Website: ulta-beauty
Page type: delivery-shipping
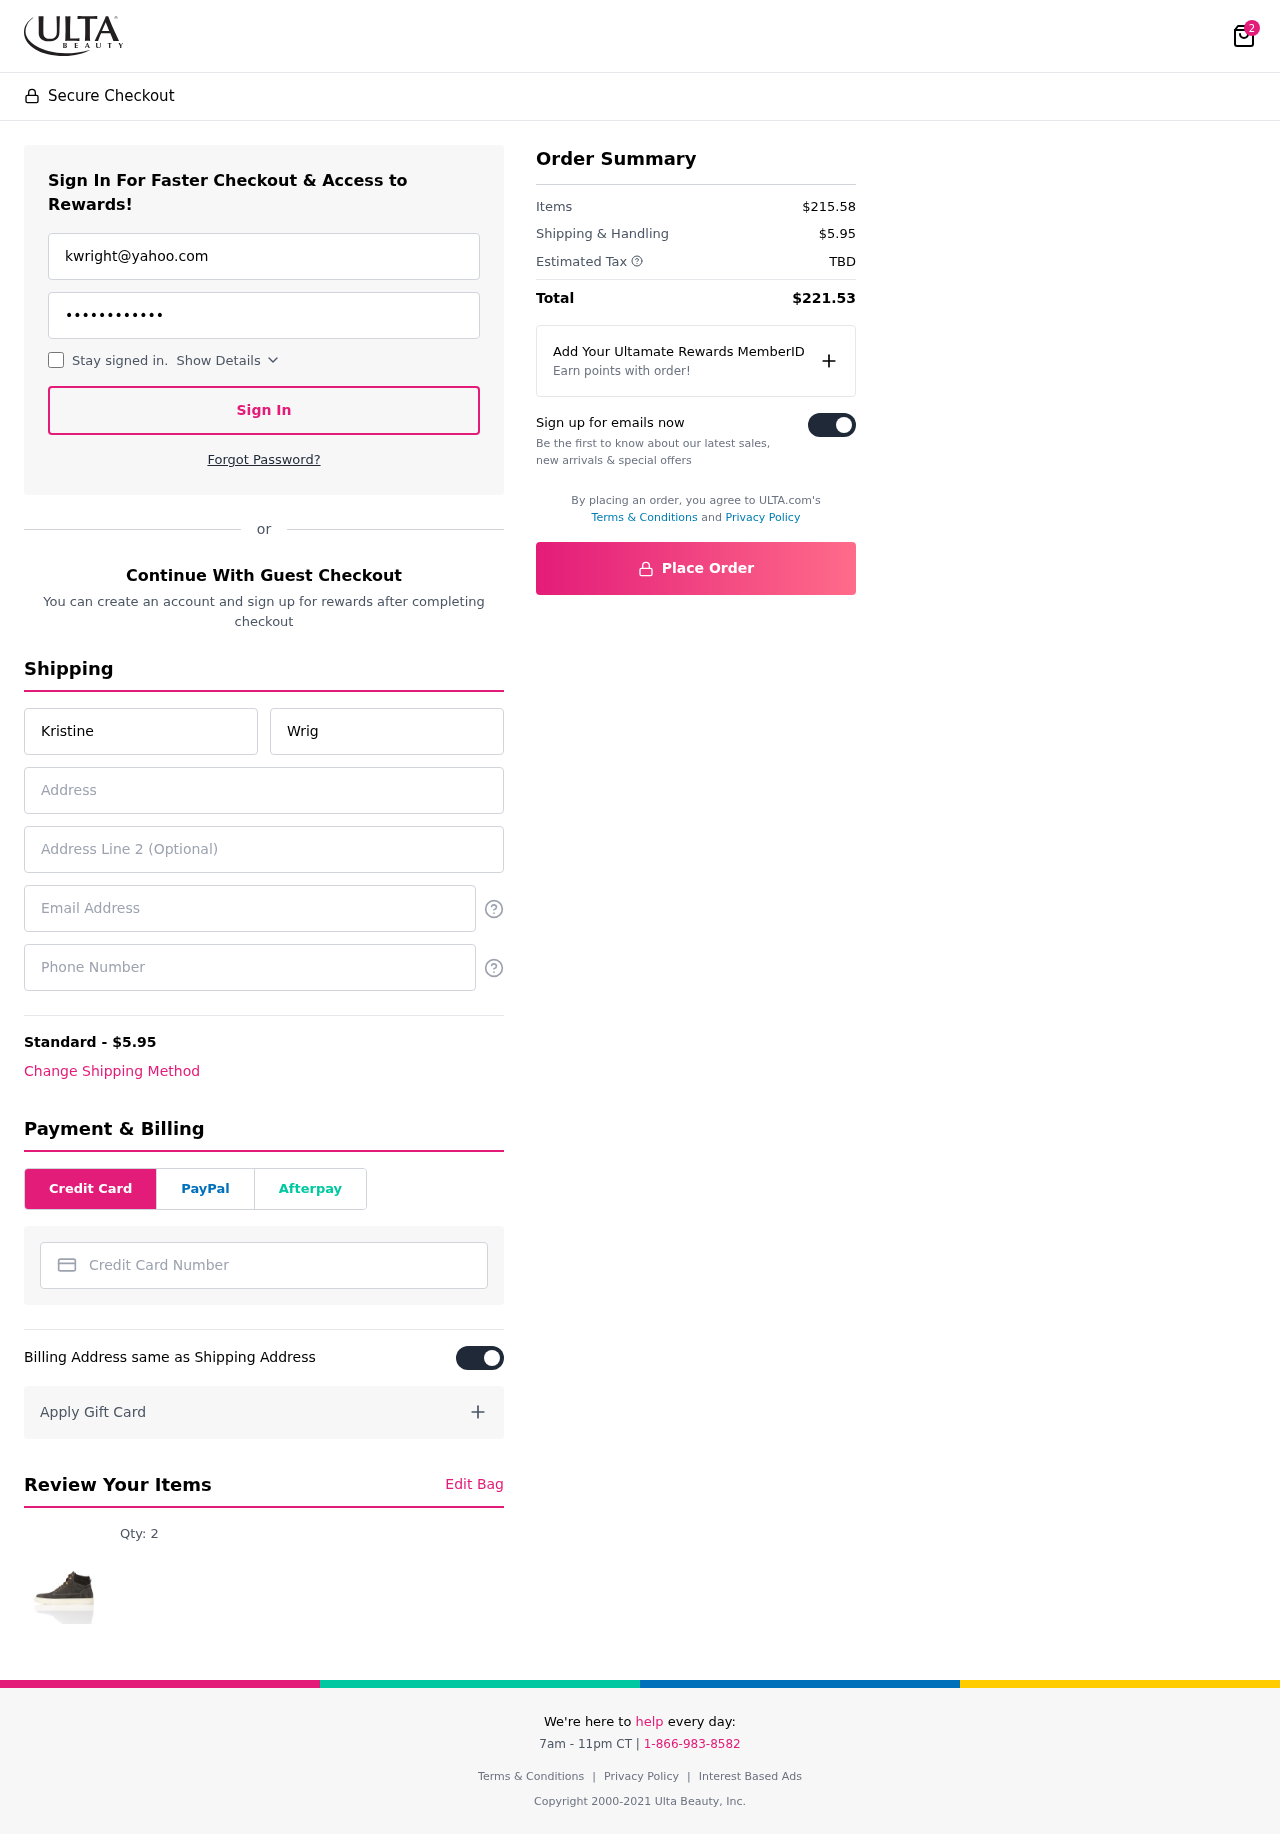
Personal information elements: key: PII_CARD_NUMBER
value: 2400 6269 1211 8357
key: PII_EMAIL
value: kwright@yahoo.com
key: PII_EMAIL2
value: kwright@yahoo.com
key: PII_FIRSTNAME
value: Kristine
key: PII_LASTNAME
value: Wright
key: PII_PHONE
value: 9737414340
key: PII_STREET
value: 57700 Jorge Fields
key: PII_STREET2
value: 668 David Pines
Product elements: key: PRODUCT1_QUANTITY
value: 2
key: PRODUCT1
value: Qty: 2
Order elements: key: ORDER_NUM_ITEMS
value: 2
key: ORDER_SHIPPING_COST
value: $5.95
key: ORDER_SUBTOTAL
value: $215.58
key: ORDER_TAX
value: TBD
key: ORDER_TOTAL
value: $221.53